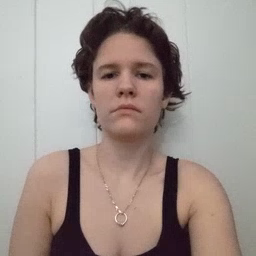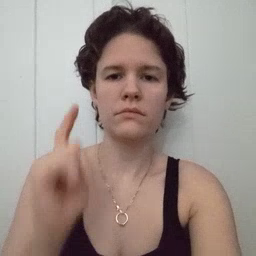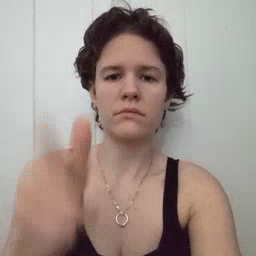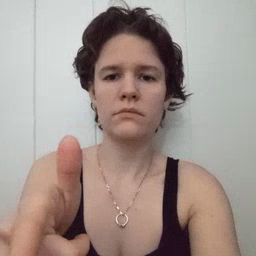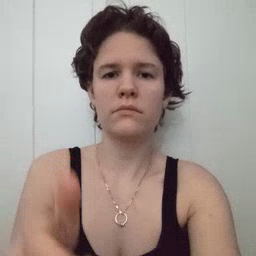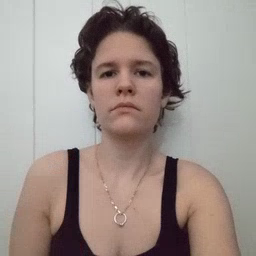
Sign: later